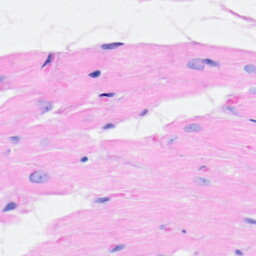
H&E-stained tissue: Heart